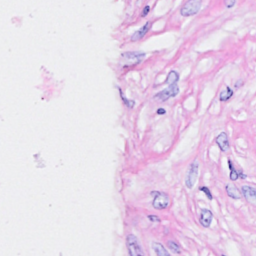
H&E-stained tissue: Breast